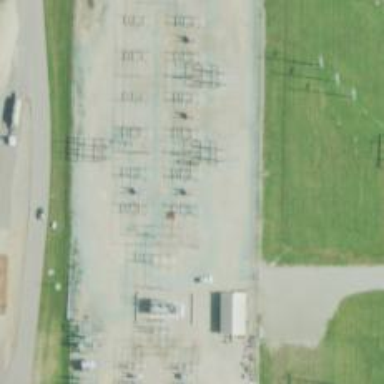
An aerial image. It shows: Switch for power supply.